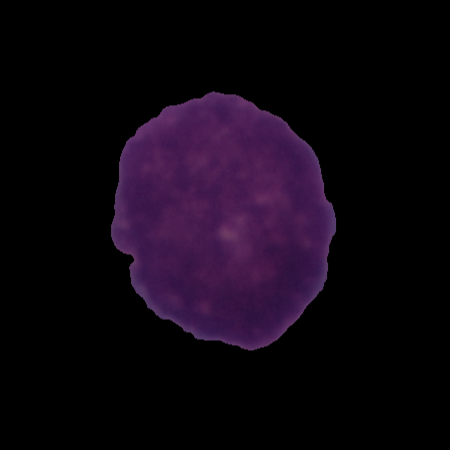
Label: cancer